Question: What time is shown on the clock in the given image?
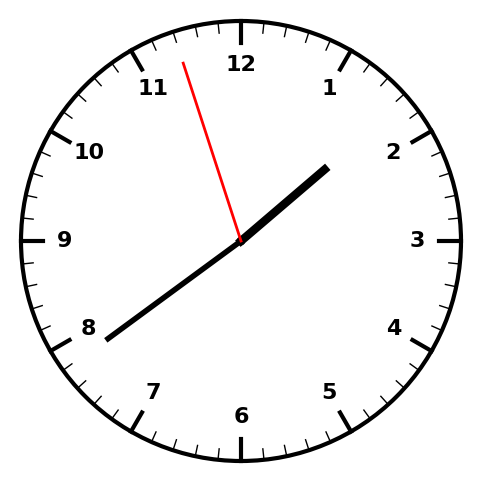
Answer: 01:38:57